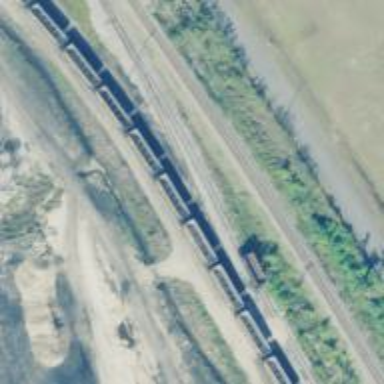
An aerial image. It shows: Railway siding for service.